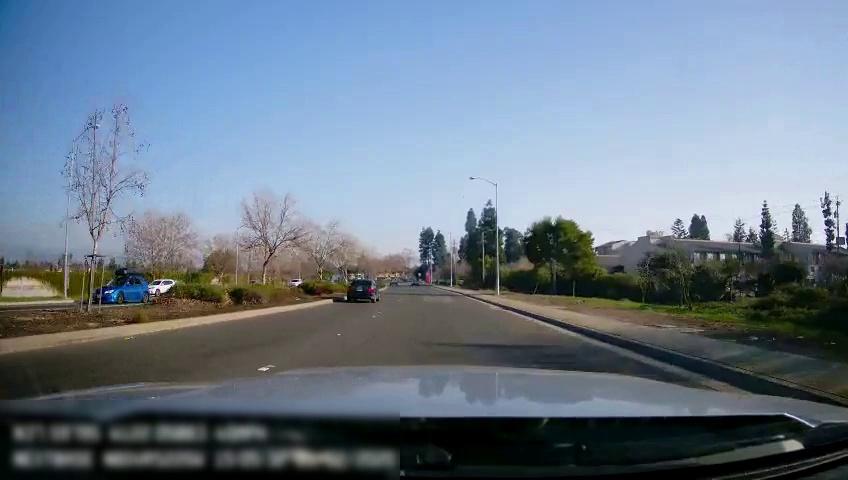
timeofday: Day
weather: Sunny
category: Drivable Space
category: Drivable Space
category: Vehicles | Car
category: Vehicles | SUV
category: Vehicles | Car
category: Vehicles | SUV
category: Lanes | Current Lane